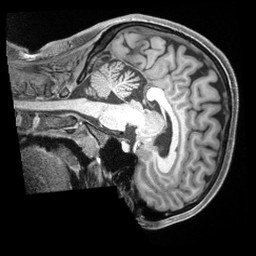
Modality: T1w
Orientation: sagittal
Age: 25
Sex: female
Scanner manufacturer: siemens
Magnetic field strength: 3 T
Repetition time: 2.4 s
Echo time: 0.00226 s